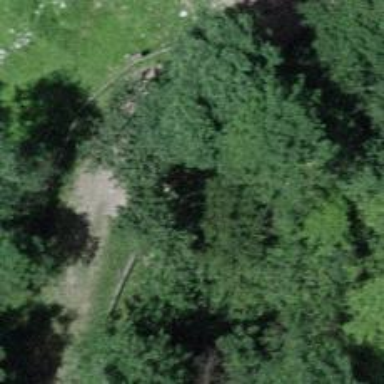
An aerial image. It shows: Bench.